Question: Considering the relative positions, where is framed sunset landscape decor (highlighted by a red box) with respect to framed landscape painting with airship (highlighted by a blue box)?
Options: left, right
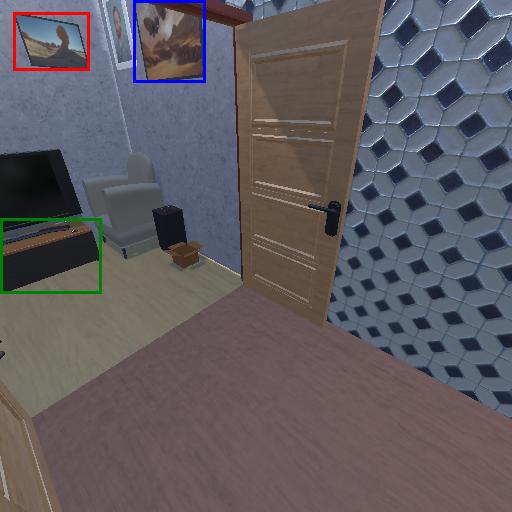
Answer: left